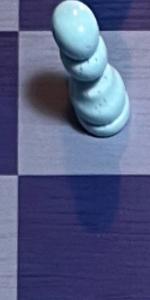
Label: Empty